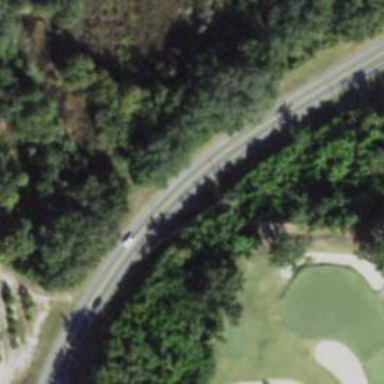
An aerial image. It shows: Abandoned road.